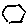
Label: hexagon